Question: This is based off this question <URL>
Here is the code segment I have a question about
'''
.ORIG X3700
LEA R0, A
.....
A .FILL X1234
'''
@Paul R, the answer responder, said that "The origin of the code is x3700, and you have 12 instructions, so the address of A will be x3700 + x0C = x370C. As you guessed, LEA R0,A loads the address of A into R0, so R0 will contain x370C after that first instruction has been executed."
I agree with the first part of what Paul said, his reasoning for why the address of A is x370C. That makes sense.
I am confused about the next part, that "LEA R0, A loads the address of A into R0". This is the slide my reference has on the LEA instruction.<URL>, 5-23

Unlike the ADD and AND instructions, the LEA instruction has only one mode.(reference specifies both modes for ADD and AND.
From this diagram, the second part of LEA, A should be PCoffset 9. However the value of A is 4660(in decimal) from ,A .FILL X1234, which is beyond the PCoffset 9 range, which is -256 to 255).
Can anyone explain what is going on? Am I using the wrong diagram as a reference? Is there another LEA mode?
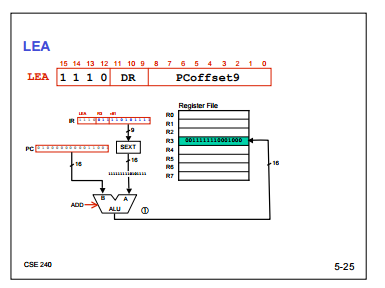
Answer: Anytime you see a PCoffset as an opcode operand
'''
LEA R2, A ; Loads the memory location of A into R2
; LEA, DR, PCoffset9
'''
It's telling you that when your code is assembled it doesn't actually place the label 'A' into your LEA command.
---
Take the following code:
'''
.ORIG X3700 ; Not a code line in the simulator, only used by the assembler
LEA R0, A ; Line 1, starting at x3700
HALT ; Line 2
A .FILL X1234 ; Line 3, located at x3702
.END ; Not a code line in the simulator, only used by the assembler
'''
Now in the simulator the LEA line actually looks like this:
'''
1110 000 000000001 ; Opcode 1110 is LEA
; 000 is our register R0
; 000000001 gives us how many memory locations away A is
'''
And that's what the offset means. It asks the question "How many blocks of memory is A away from me?" and if our variable 'A' is too many blocks away then we will get an error because we cannot represent that value in the offset.